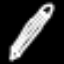
Label: pencil